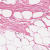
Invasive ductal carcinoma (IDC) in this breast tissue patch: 0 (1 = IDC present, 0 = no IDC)